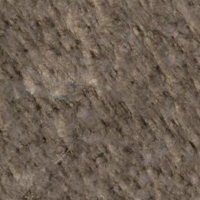
EUNIS habitat code: 41
Species observed at this site:
Cyanistes caeruleus
Pyrrhocorax graculus
Prunella collaris
Lophophanes cristatus
Corvus corax
Aquila chrysaetos